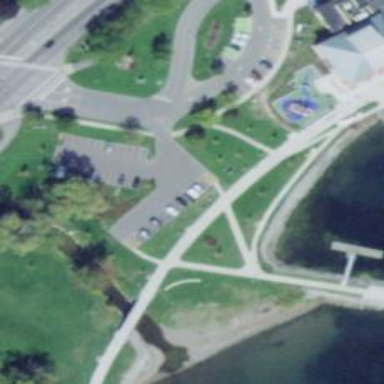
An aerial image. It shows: Parking space is available.